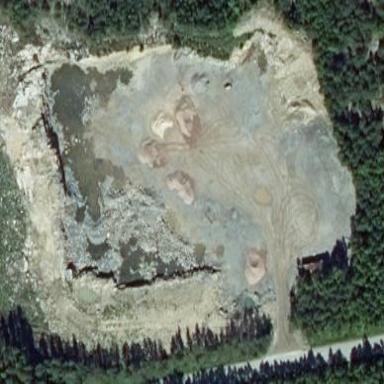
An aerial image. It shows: Quarry area rich in gravel resources.